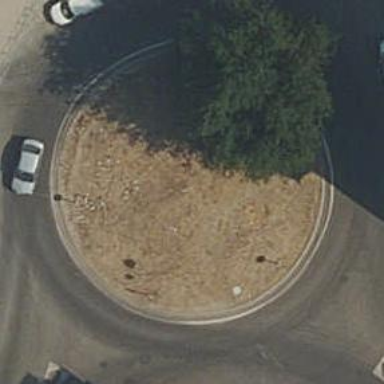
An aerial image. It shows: Roundabout on residential road.